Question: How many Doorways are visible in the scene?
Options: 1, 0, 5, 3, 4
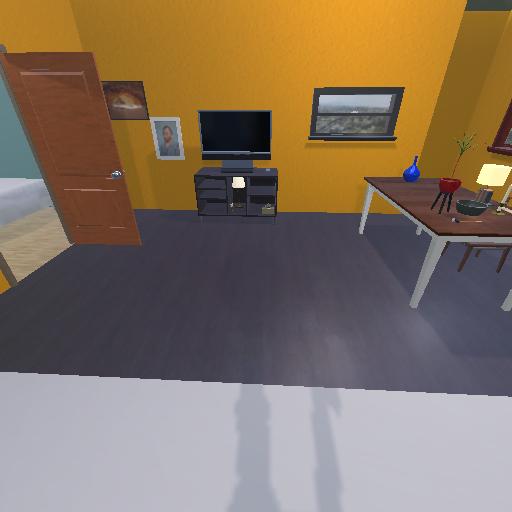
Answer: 1